Question: I want to create a swipeable views in android.
My aim is to achieve this effect.

Here, on swiping right i want to , .
How can this be achieved?
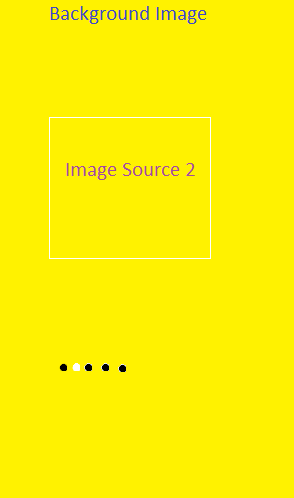
Answer: You can use the 'ViewPager', see <URL>.
You will have to modify it a bit.
Select a transparent background for the 'ViewPager', and set the background Image you need to the parent 'View' of the 'ViewPager'. The sample code for the implementation are <URL> and also check the related xml files.